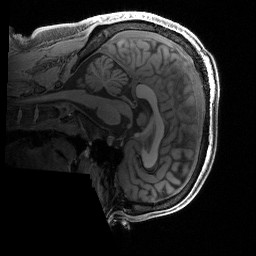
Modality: T1w
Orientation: sagittal
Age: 28
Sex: male
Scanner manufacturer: siemens
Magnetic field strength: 3 T
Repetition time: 2.4 s
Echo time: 0.00215 s